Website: bh-photo
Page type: store-pickup
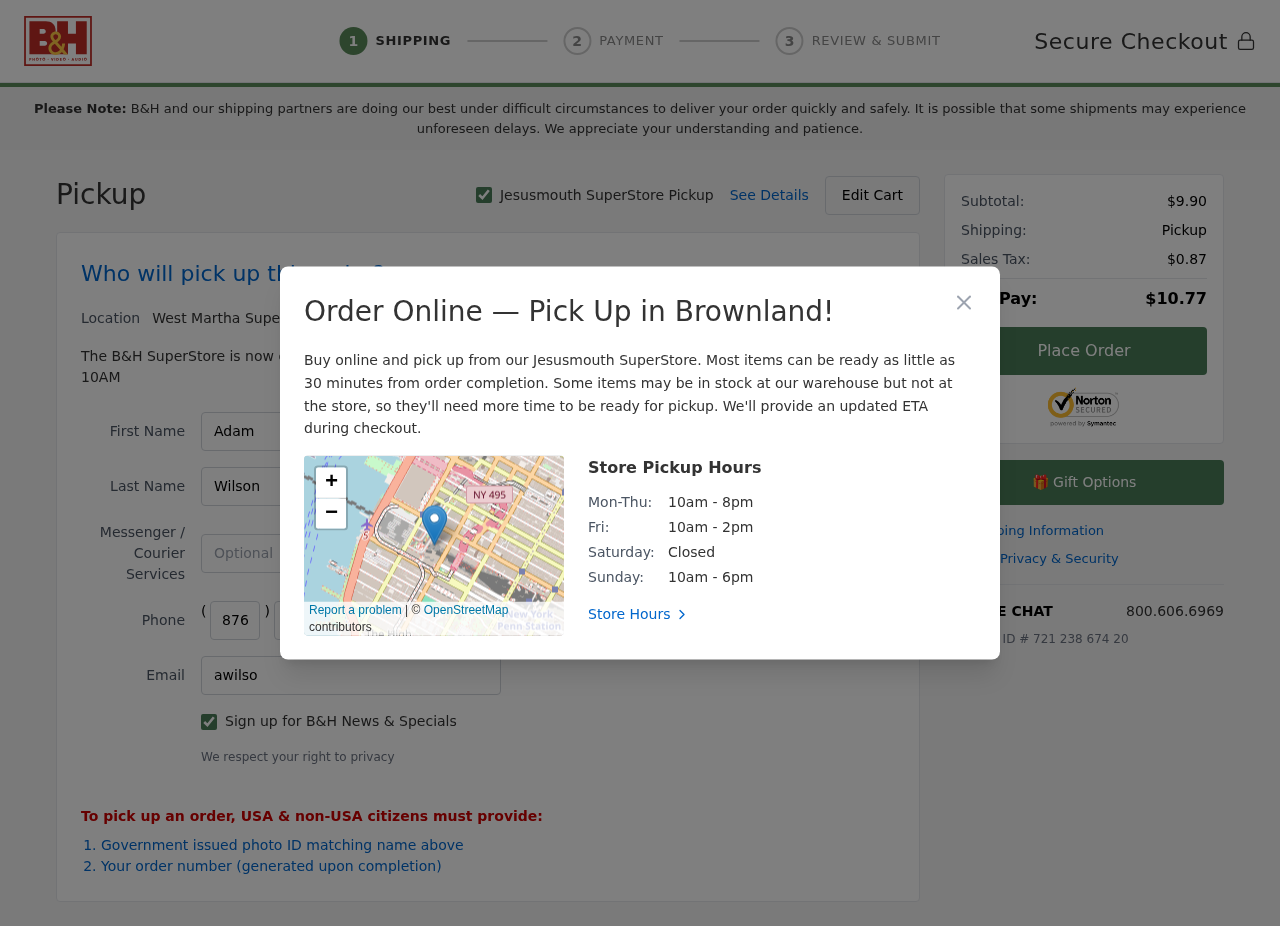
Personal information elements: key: PII_CITY
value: Jesusmouth
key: PII_CITY2
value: West Martha
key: PII_CITY3
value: Brownland
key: PII_EMAIL
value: awilson@gmail.com
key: PII_FIRSTNAME
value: Adam
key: PII_LASTNAME
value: Wilson
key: PII_PHONE_AREA
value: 876
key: PII_PHONE_PREFIX
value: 656
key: PII_PHONE_SUFFIX
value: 5516
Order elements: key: ORDER_SUBTOTAL
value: $9.90
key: ORDER_TAX
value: $0.87
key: ORDER_TOTAL
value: $10.77
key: ORDER_ID
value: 721 238 674 20